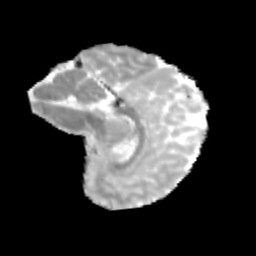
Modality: MD
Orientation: sagittal
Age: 10
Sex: male
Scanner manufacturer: siemens
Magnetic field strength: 3 T
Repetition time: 3.8 s
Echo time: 0.07 s